Interaction volume radius: 10 \u00c5
Interaction volume height: 10 \u00c5
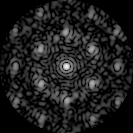
Disorder parameter: 0.528